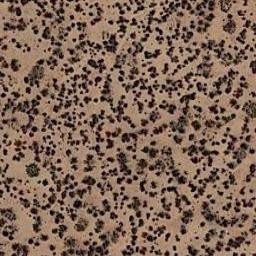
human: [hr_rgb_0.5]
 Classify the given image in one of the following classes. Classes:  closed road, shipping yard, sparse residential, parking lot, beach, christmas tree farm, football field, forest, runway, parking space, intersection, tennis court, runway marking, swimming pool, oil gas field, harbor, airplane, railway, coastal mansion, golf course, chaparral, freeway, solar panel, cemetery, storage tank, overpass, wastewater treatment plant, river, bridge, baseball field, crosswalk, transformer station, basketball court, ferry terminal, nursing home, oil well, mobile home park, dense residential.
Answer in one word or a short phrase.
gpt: chaparral